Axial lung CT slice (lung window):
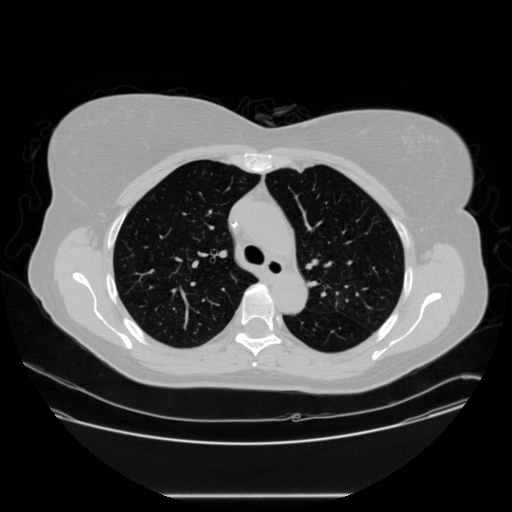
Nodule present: no